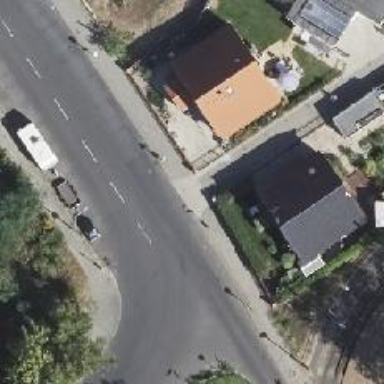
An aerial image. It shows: Sidewalk.